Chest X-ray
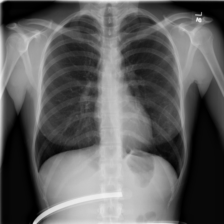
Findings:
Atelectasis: negative
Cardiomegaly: negative
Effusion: negative
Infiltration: negative
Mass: negative
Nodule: negative
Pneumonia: negative
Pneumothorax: negative
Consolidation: negative
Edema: negative
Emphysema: negative
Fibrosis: negative
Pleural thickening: negative
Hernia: negative